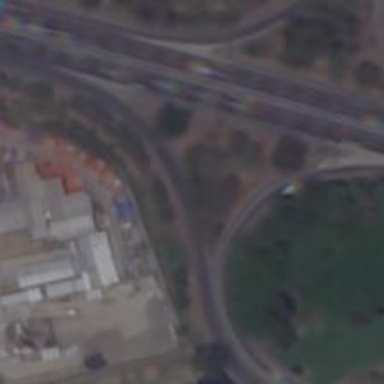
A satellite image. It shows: Motorway link.